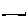
Label: line